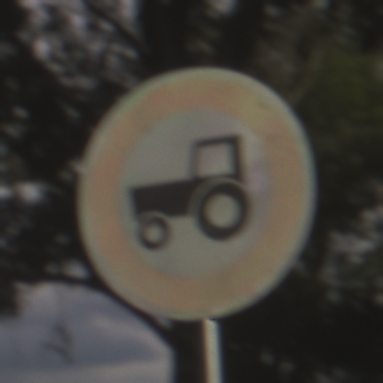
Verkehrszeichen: VerbotKraftfahrzeugeZuegeNichtSchneller25
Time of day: MorningAfternoon
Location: Outdoor (Nature)
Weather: Clear
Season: NotSpecified
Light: Natural